Field crop: maize
Growth stage: 2
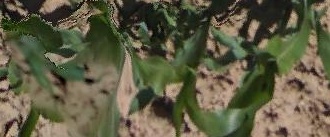
Species: maize